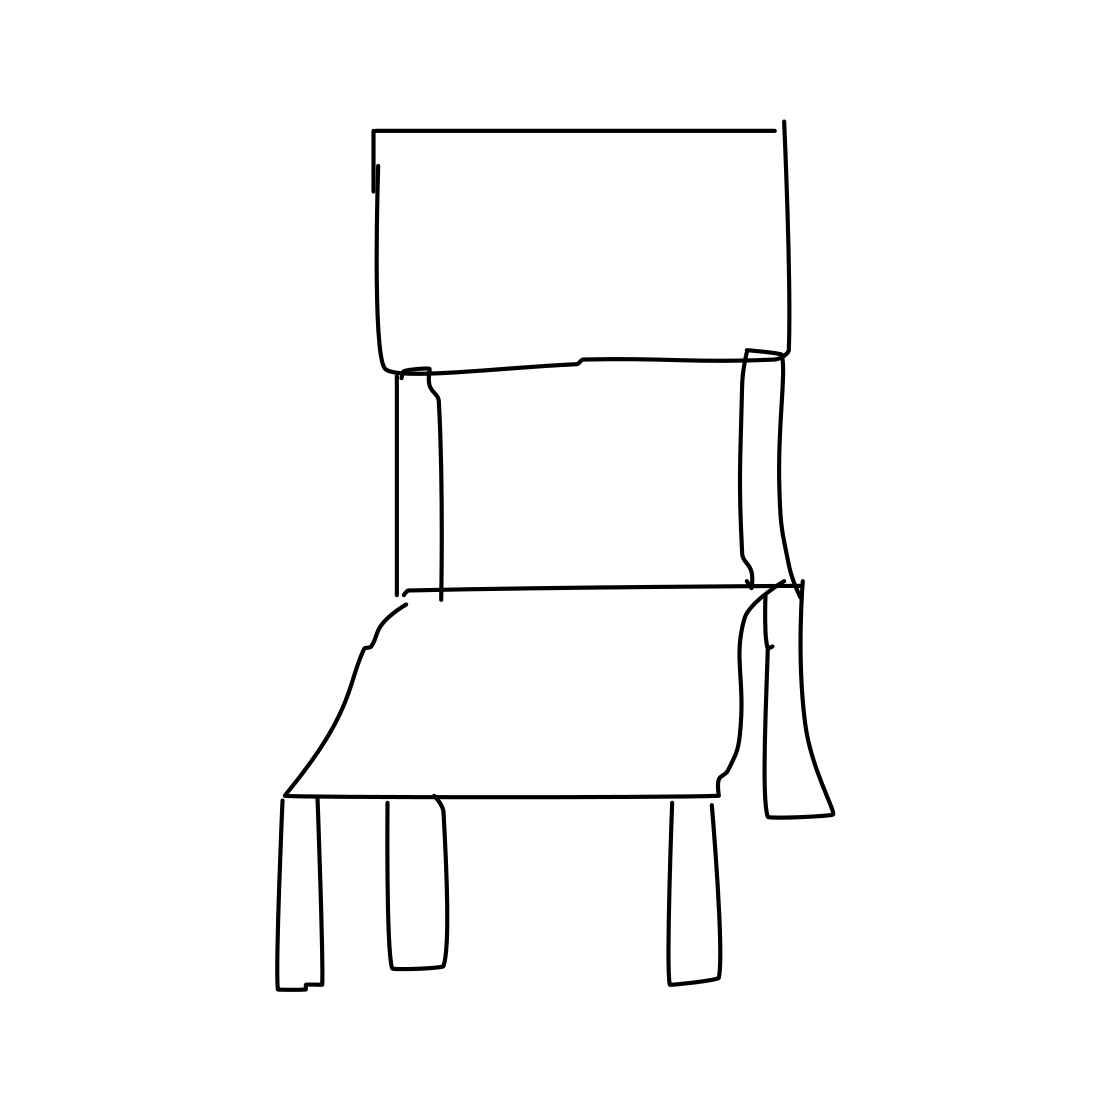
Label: chair